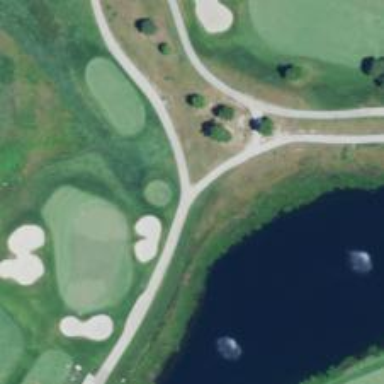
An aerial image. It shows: Service road used as golf cart path.